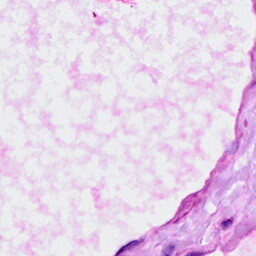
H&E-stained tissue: Ovarian